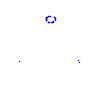
Particle: proton